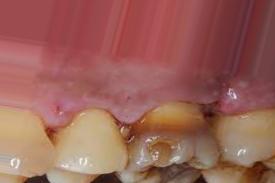
Condition: Tooth Discoloration